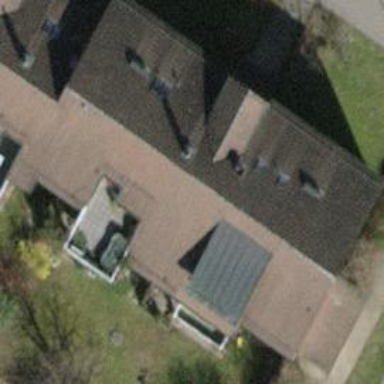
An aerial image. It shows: Pitched roof building.